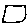
Label: square